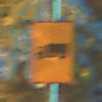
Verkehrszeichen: KFZZulaessigeGesamtmasse3Komma5TOhnePfeilsymbol
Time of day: Night
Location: Outdoor (Urban)
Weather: PartlyCloudy
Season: NotSpecified
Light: Artificial